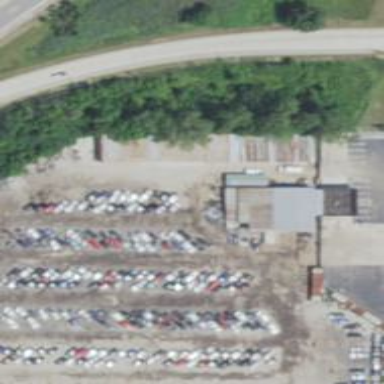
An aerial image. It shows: Scrap yard located in industrial area.